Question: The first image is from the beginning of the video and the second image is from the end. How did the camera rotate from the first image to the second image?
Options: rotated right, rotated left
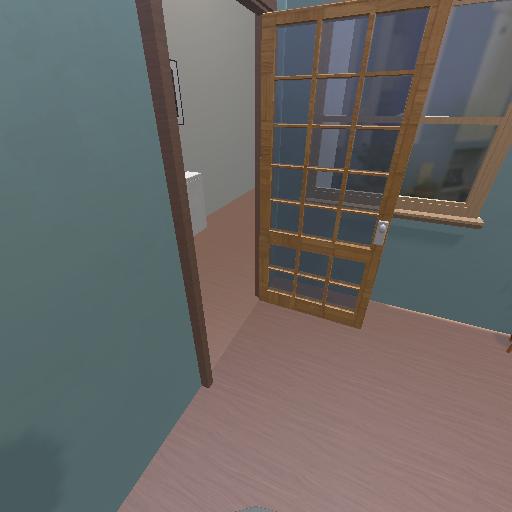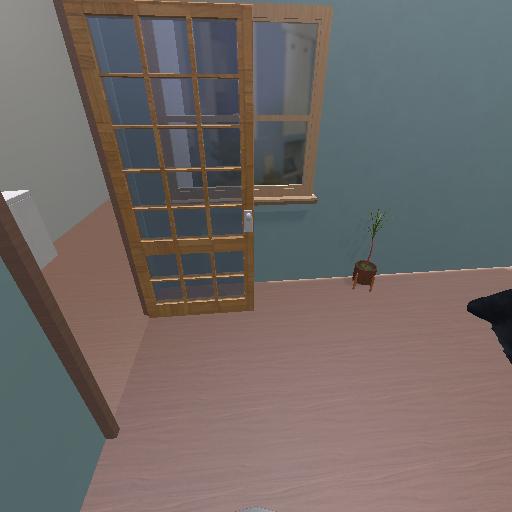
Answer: rotated right